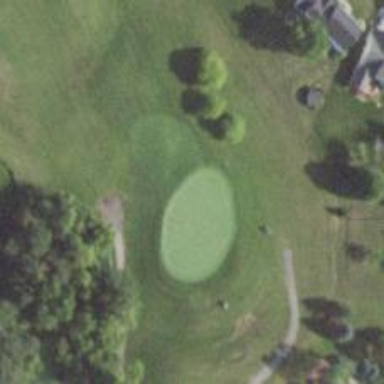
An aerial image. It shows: Golf hole.